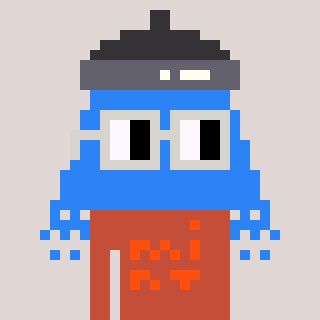
a pixel art character with square light gray glasses, a shower-shaped head and a rust-colored body on a warm background